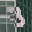
Label: 3